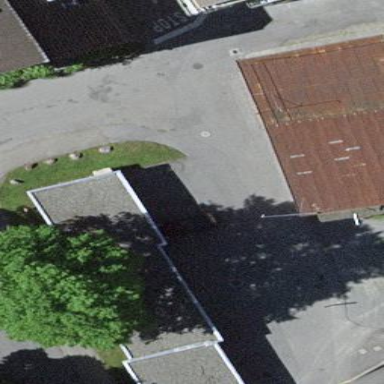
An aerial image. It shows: Group of garages.